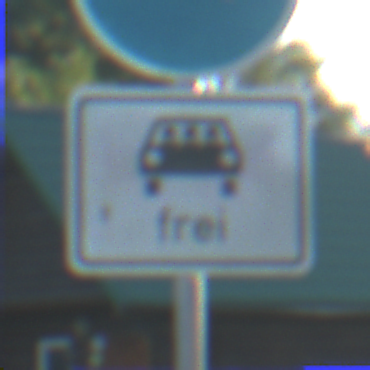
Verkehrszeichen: MehrfachbesetzePersonenkraftwagenFrei
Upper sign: Busssonderstreifen
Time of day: MorningAfternoon
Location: Outdoor (Nature)
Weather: Clear
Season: NotSpecified
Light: Natural